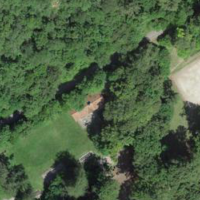
EUNIS habitat code: 41
Species observed at this site:
Lathyrus pratensis